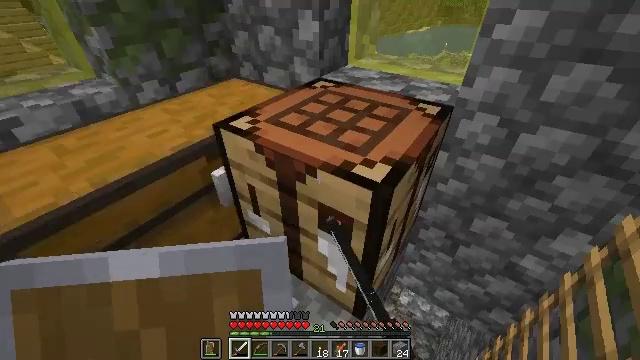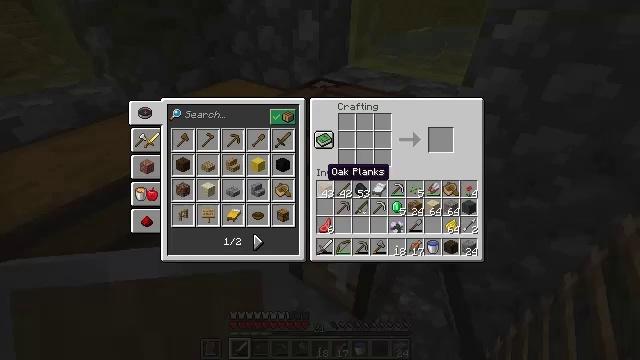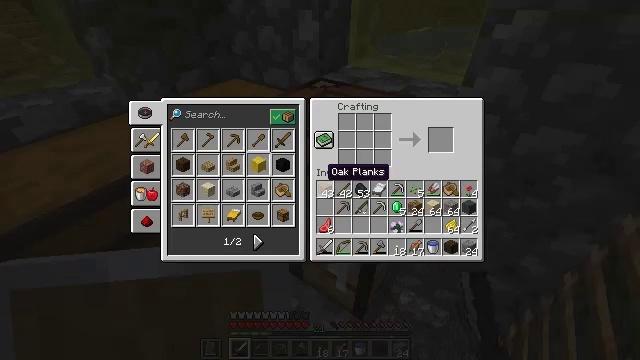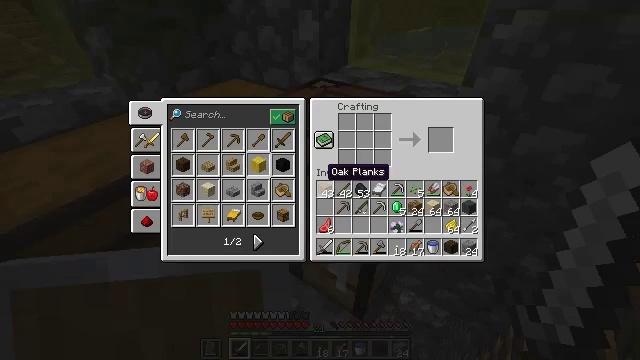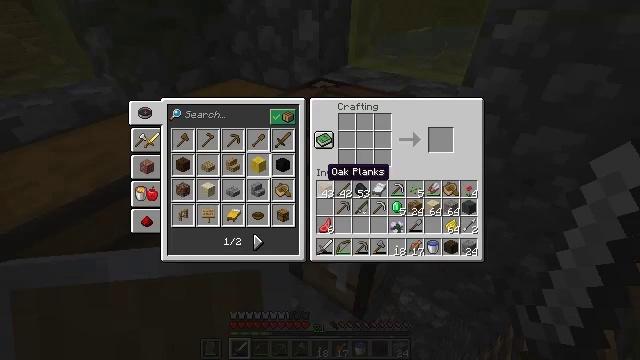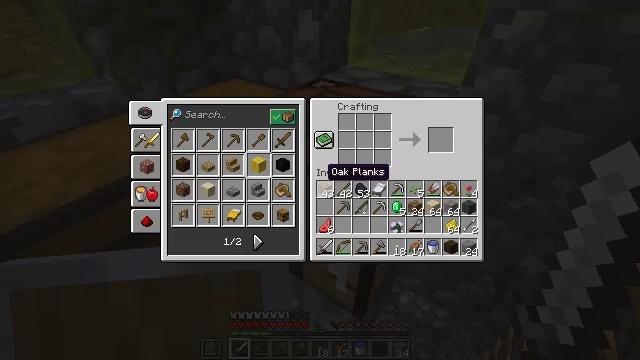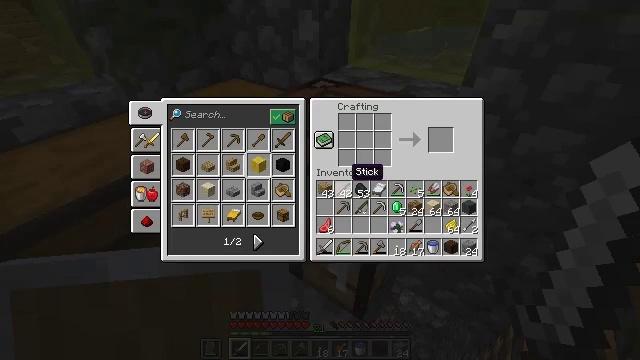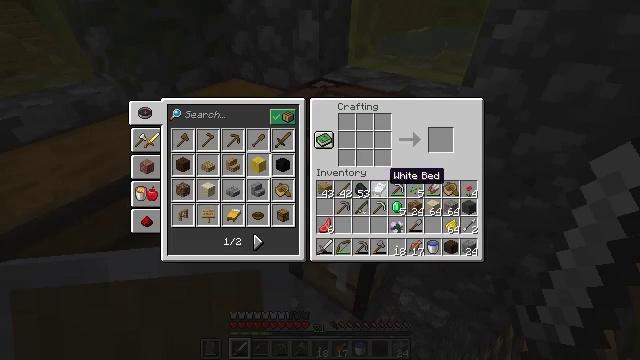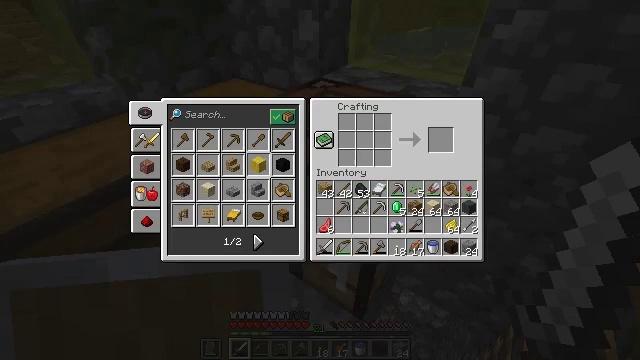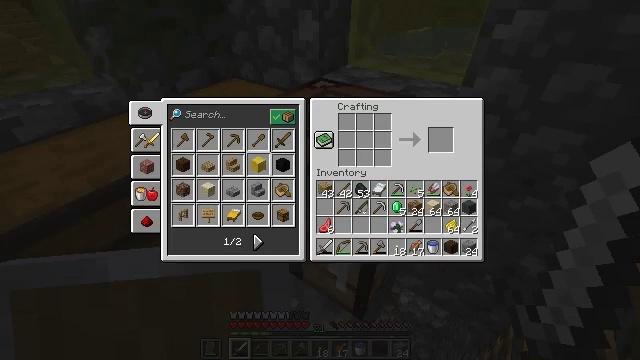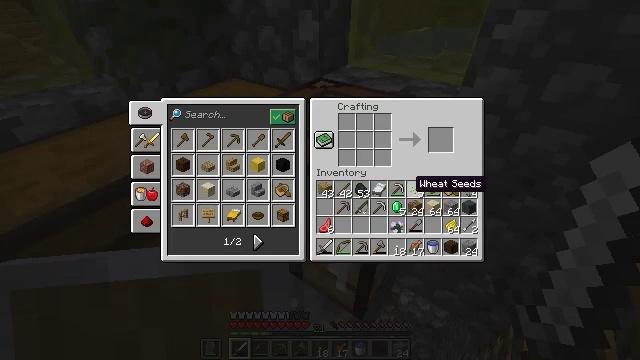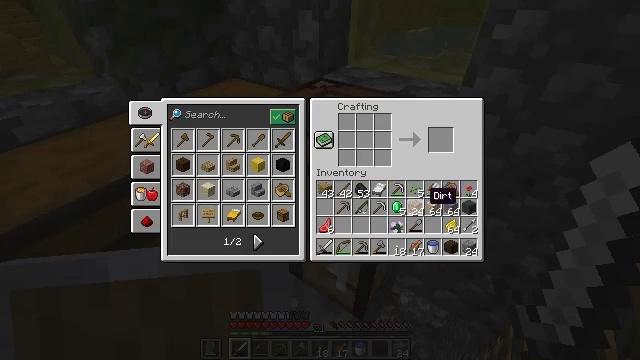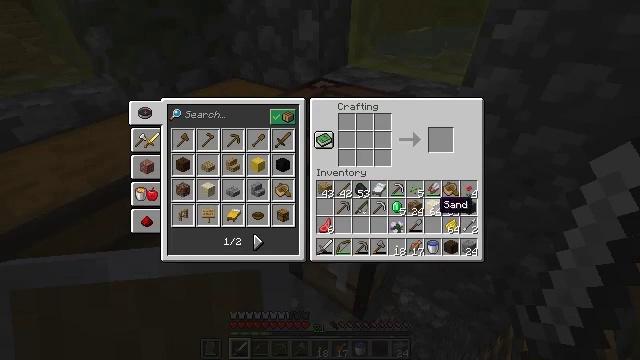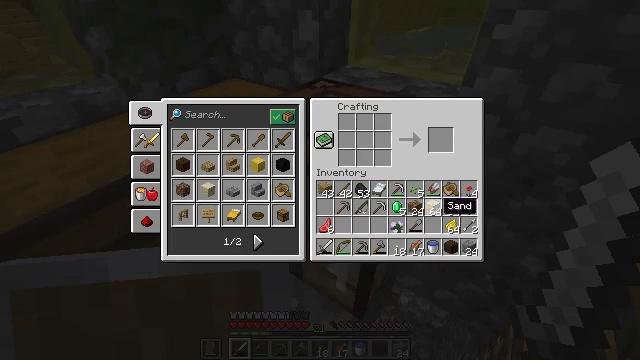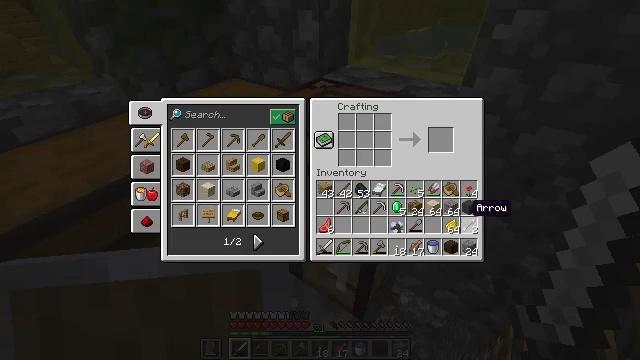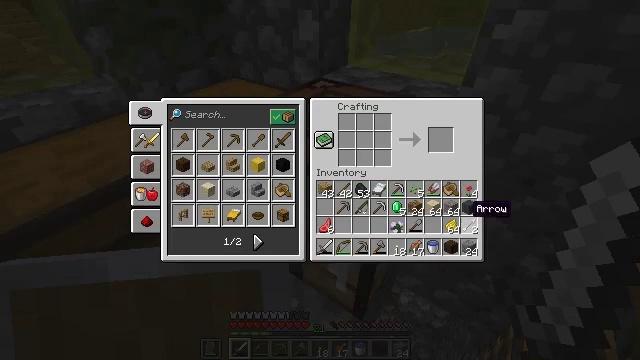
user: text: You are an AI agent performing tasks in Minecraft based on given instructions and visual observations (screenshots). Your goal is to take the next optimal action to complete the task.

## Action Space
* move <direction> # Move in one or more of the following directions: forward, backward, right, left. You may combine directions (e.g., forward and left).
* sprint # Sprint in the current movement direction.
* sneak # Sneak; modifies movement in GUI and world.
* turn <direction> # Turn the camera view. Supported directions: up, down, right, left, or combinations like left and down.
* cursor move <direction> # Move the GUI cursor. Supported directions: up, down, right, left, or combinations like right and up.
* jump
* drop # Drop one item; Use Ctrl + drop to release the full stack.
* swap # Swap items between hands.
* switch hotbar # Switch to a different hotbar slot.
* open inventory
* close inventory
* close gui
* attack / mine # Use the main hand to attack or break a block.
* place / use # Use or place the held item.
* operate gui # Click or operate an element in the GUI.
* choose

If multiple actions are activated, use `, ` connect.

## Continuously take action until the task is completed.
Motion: motion action
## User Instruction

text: Interact with the crafting table to make yellow concrete powder.
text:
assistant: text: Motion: open gui
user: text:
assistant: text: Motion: no_op
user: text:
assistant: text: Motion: no_op
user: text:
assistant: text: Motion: no_op
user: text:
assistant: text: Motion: no_op
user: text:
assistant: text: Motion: cursor move right
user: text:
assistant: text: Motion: cursor move right
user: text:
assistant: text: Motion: no_op
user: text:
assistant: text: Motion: no_op
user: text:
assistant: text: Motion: cursor move right and down
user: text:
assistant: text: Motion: cursor move right and down
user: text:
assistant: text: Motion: cursor move right and down
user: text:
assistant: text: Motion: no_op
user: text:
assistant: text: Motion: cursor move right
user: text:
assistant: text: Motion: no_op
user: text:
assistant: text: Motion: no_op
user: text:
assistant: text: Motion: no_op
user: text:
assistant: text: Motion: no_op
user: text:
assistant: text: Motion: no_op
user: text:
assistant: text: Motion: cursor move left
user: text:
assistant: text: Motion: turn left and up, close gui
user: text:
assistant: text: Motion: no_op
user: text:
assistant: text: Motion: no_op
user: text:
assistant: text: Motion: no_op
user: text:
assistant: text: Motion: no_op
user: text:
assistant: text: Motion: use / place
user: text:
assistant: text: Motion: use / place
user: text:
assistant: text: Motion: no_op
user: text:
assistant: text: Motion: no_op
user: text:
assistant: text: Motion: no_op